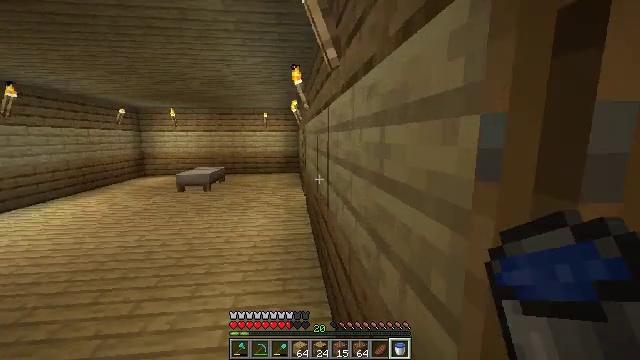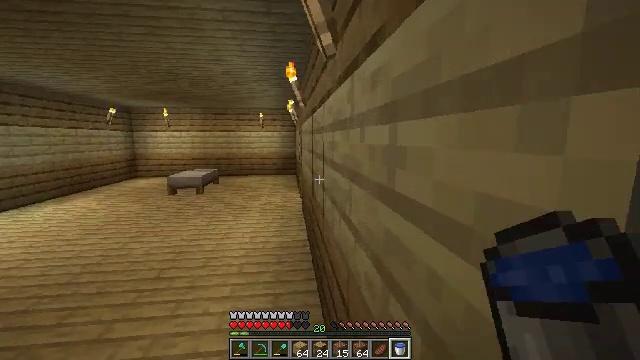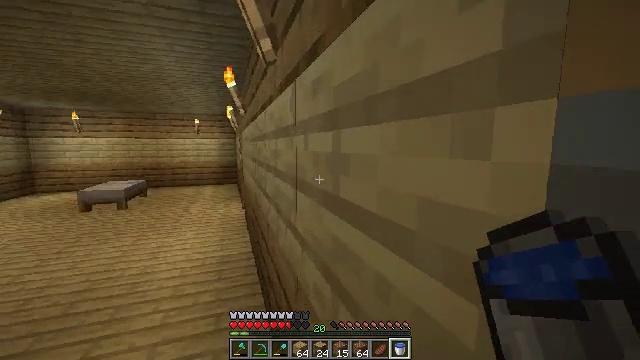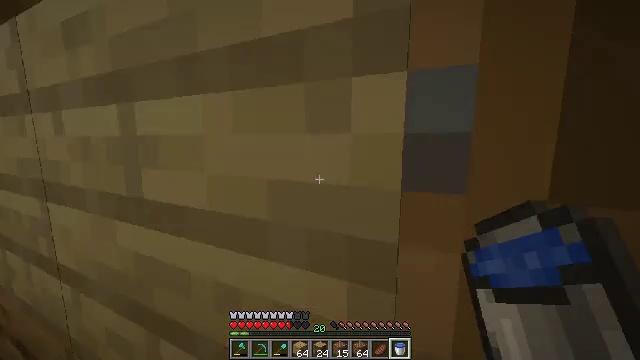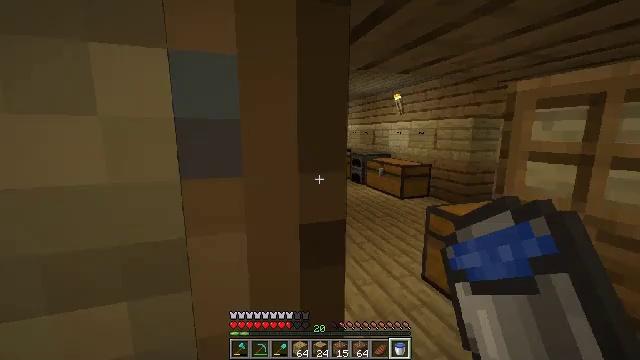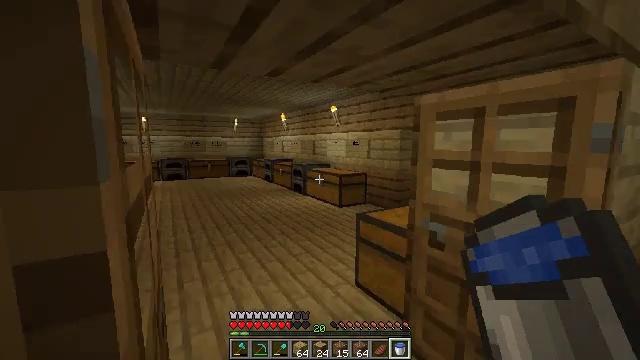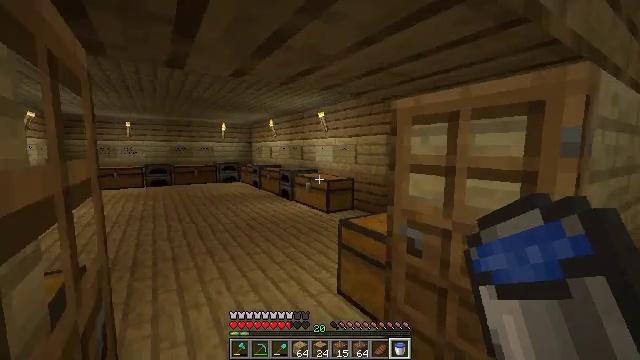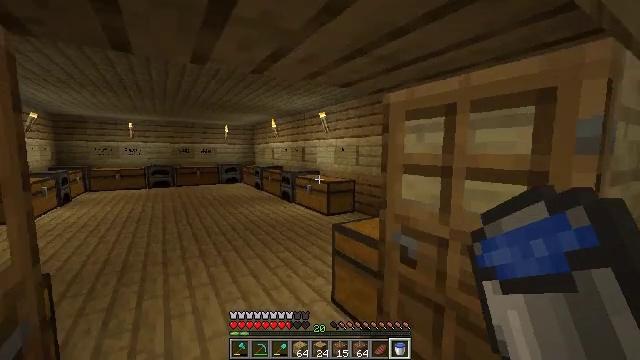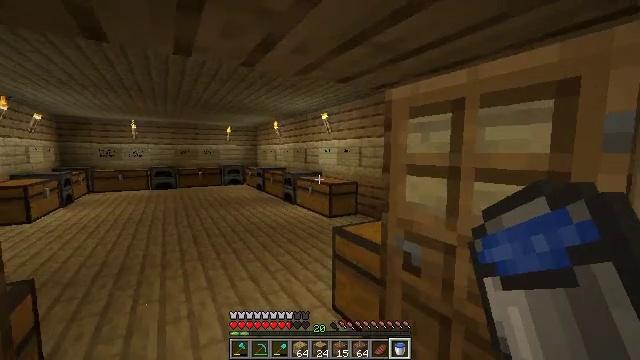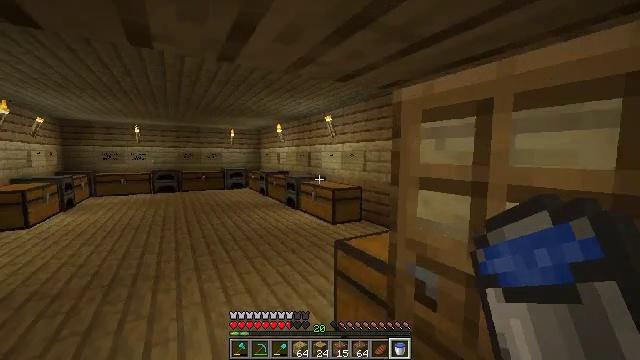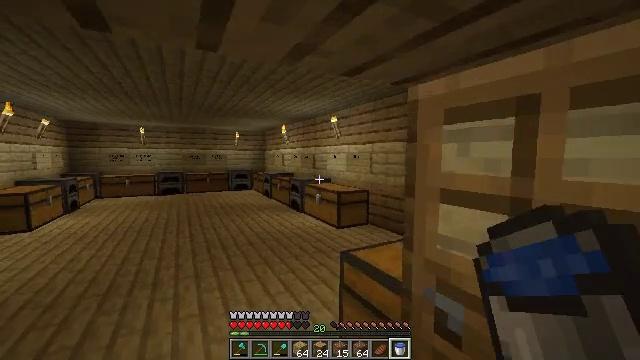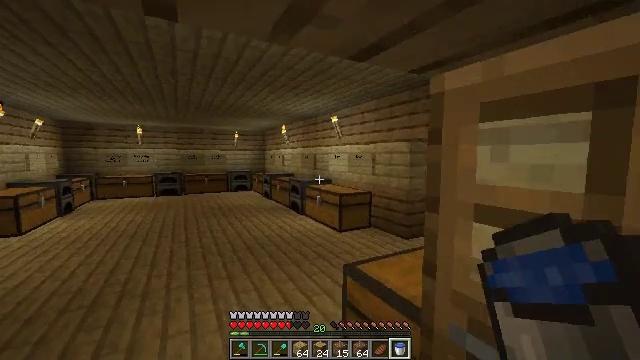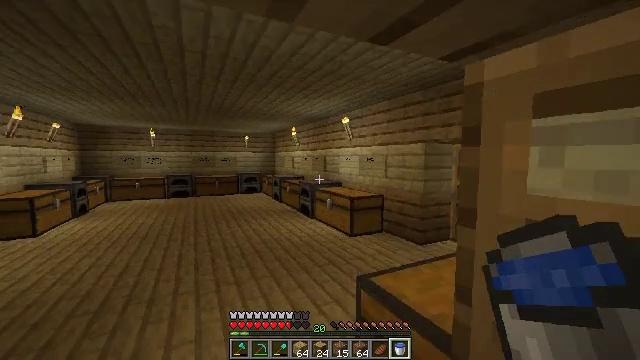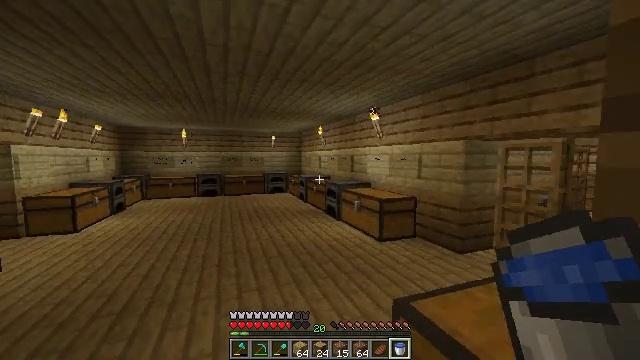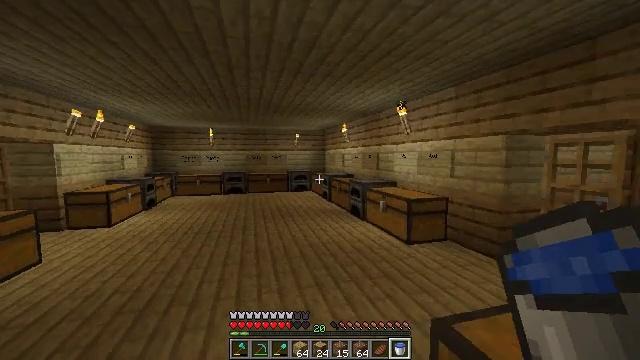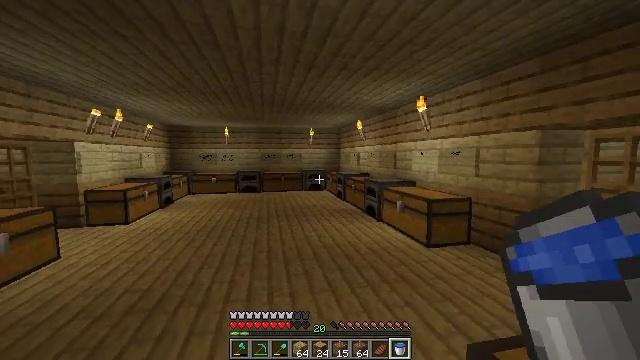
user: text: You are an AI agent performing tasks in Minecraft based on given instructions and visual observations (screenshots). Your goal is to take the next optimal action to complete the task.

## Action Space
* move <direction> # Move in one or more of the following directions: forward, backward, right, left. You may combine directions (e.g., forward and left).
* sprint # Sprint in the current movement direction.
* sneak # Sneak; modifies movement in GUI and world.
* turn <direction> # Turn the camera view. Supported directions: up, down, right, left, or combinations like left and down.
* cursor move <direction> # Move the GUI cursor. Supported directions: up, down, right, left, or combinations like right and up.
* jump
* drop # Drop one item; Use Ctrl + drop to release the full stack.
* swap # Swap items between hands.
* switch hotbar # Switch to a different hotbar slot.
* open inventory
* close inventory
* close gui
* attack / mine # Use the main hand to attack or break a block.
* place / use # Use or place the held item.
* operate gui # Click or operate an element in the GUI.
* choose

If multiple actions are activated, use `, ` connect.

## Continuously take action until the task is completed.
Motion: motion action
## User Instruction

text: Craft a stone hoe by combining cobblestone with sticks.
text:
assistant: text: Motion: move forward and move right
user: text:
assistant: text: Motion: move forward and move right, turn right and up
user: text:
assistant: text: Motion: move forward and move right, turn right and down
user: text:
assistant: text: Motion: move forward and move right, turn right and down
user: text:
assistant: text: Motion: move forward and move right, turn right and up
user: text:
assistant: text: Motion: move forward and move right, turn right and up
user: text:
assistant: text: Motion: move forward, turn left
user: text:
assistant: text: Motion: move forward
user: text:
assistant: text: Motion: move forward, turn left
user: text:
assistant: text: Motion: move forward, turn left
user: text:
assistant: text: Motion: move forward
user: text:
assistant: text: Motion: move forward, turn left
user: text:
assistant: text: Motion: move forward, turn left
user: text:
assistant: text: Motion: move forward, turn left
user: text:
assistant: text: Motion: move forward, turn left
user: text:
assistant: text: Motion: move forward
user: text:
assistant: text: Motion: move forward
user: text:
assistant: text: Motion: move forward
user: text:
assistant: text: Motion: move forward
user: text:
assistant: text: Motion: move forward
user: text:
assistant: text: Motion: move forward and move left
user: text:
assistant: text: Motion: move forward and move left
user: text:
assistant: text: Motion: move forward and move left
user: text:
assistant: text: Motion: move forward and move left
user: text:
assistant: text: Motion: move forward and move left
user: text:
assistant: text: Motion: move forward
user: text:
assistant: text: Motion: move forward
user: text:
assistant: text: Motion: move forward
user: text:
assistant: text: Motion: move forward
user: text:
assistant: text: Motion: move forward, turn right